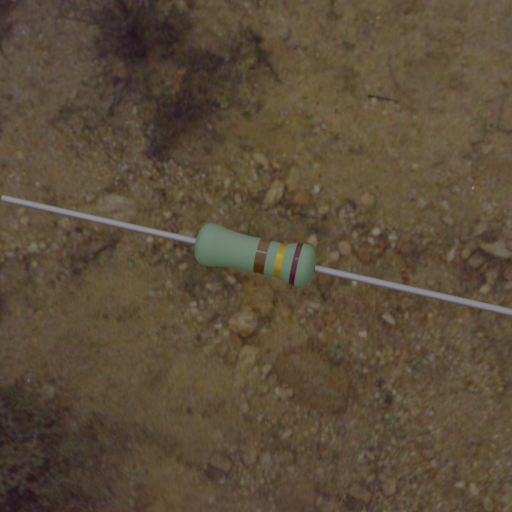
Resistor colour bands (in order): brown, gold, brown